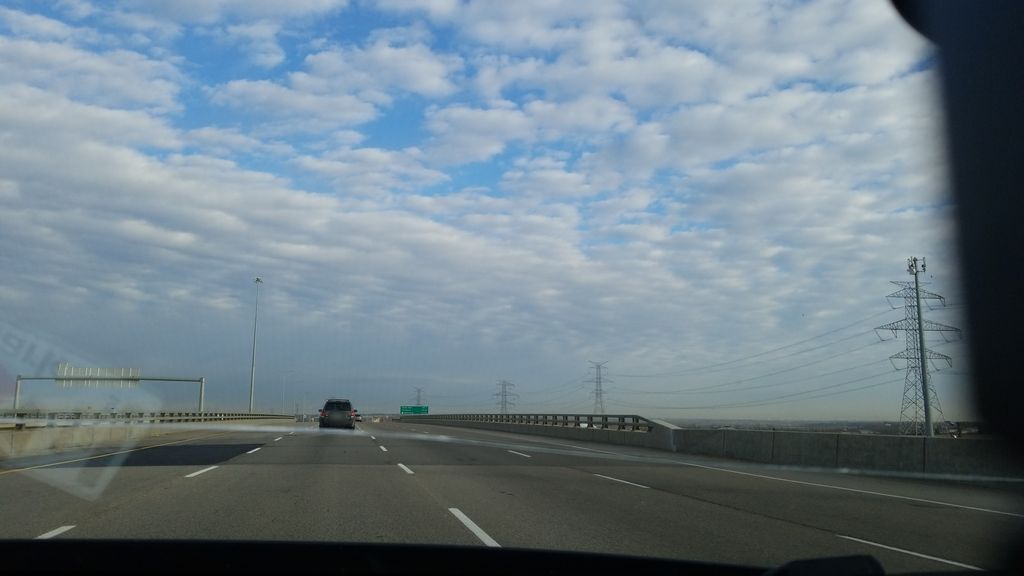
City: edmonton